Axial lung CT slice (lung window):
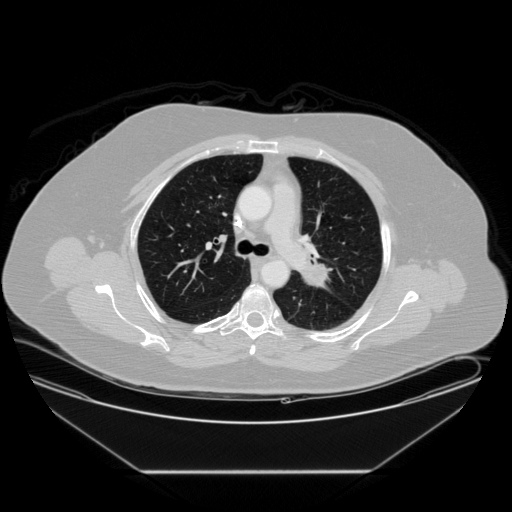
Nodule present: yes
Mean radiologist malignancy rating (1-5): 5